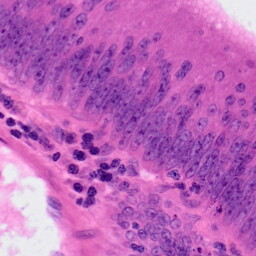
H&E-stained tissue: Colon